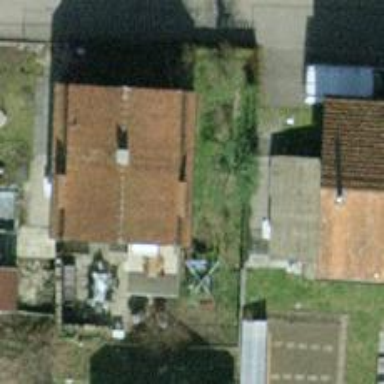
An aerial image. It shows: Detached building with gambrel roof shape.